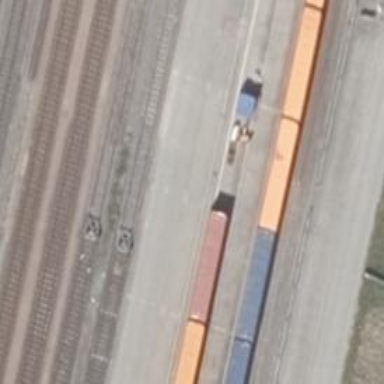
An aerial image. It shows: Unused railway yard.